Question: I have a website where the user uploads a video.
For my website i have also an Android application.
The website creates a thumbnail of each uploaded video (from browser or Android).
The problem is that for normal videos it's all OK, but for android my videos are rotated by 90deg.
I think that Android has a bug, because when I see with FFmpeg the video's metadata, for a normal recorded video I got a rotate=90 value, and for a 90deg rotated video, I don't have anything in the metadata (and the thumbnail is correct).
Why?
This is an image of a recorded video (with the phone in ).

Anyway, I have the metadata in the video, can I create its thumbnail based on its metadata's rotate value without extracting the metadata and then use to rotate the video on this value?
Thank you in advance.
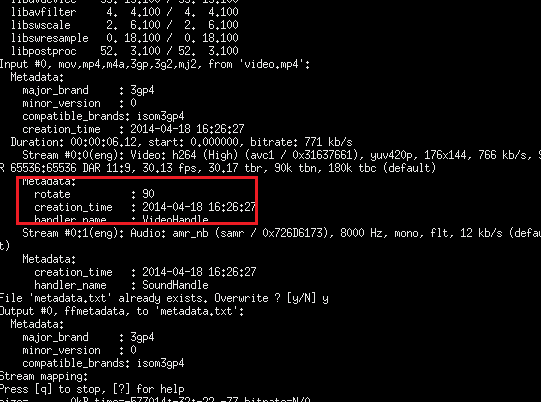
Answer: On android, holding your phone in portrait is considered to be 90 degrees. This the convention that android is using:
landscape: 0
portrait: 90
reverse landscape: 180
reverse portrait: 270
I know this doesn't make sense for phones but it does for tablets and there is realy no difference between tablets and phones on android.
So the metadata in the file are correct. The actual problem is that your browser ignores them. See me question <URL>